Aerial crown-view tile of a tropical tree (Barro Colorado Island, Panama), acquired 20240611:
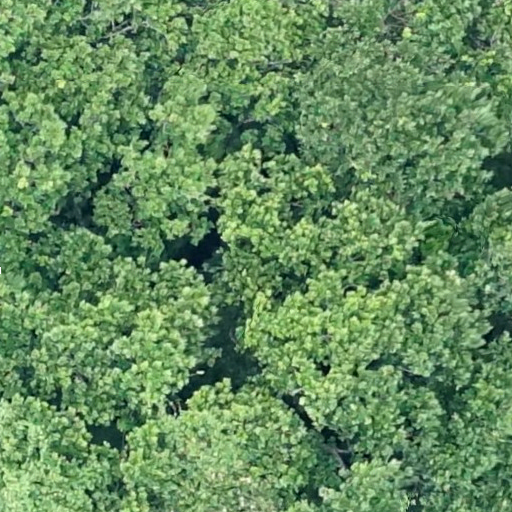
Species: Anacardium excelsum
GBIF accepted scientific name: Anacardium excelsum
Crown area: 831.358 m²